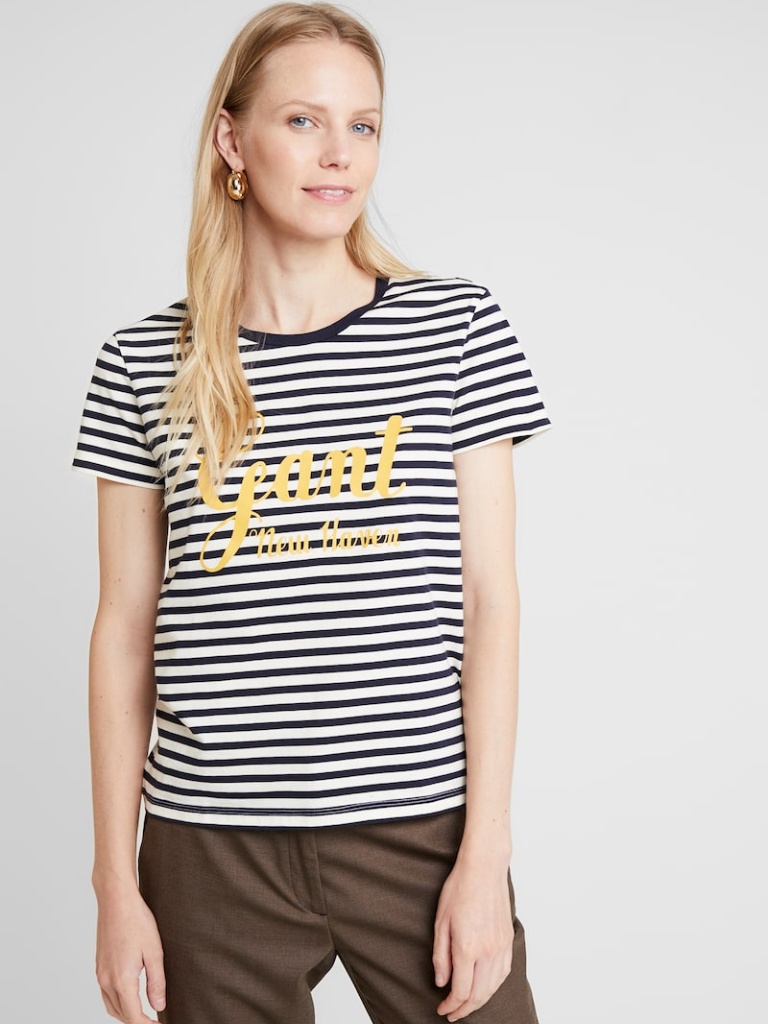
cotton relaxed short sleeve hip length Untucked crew t-shirt